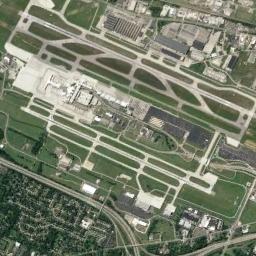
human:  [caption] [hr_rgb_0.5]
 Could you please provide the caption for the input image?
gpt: There is an airport in the middle of the grass between some trees and buildings .

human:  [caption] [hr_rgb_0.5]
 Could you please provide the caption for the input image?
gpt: The airport is surrounded by neat terraces .

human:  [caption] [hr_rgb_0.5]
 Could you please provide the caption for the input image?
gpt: An airport with some staggered runways and buildings on the lawn .

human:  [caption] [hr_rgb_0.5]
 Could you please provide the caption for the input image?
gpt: A huge complex airport with many runways and buildings .

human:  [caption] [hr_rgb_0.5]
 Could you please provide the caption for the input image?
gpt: The grass of the airfield is divided into different sizes by the road .